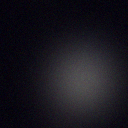
Screen state: off